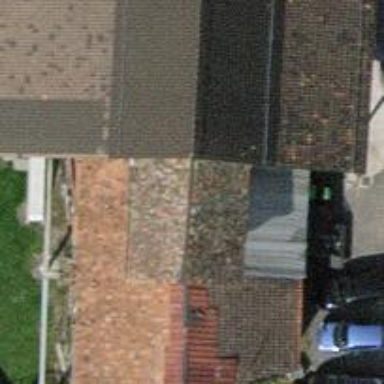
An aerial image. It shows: View of roof of building.